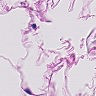
Metastatic tissue present: no